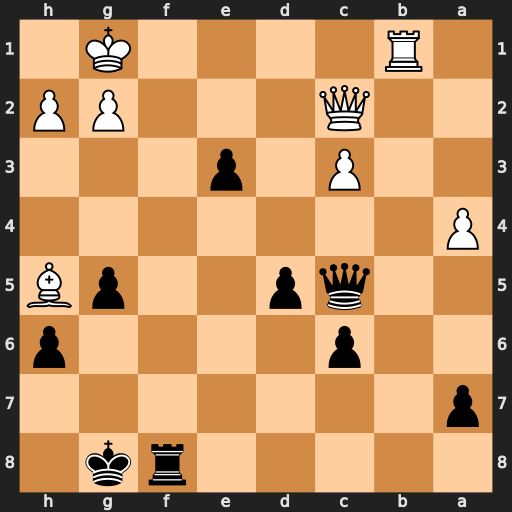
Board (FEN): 5rk1/p7/2p4p/2qp2pB/P7/2P1p3/2Q3PP/1R4K1
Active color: b
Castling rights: -
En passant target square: -
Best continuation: e2+ Kh1 Rf1+ Rxf1 exf1=Q#